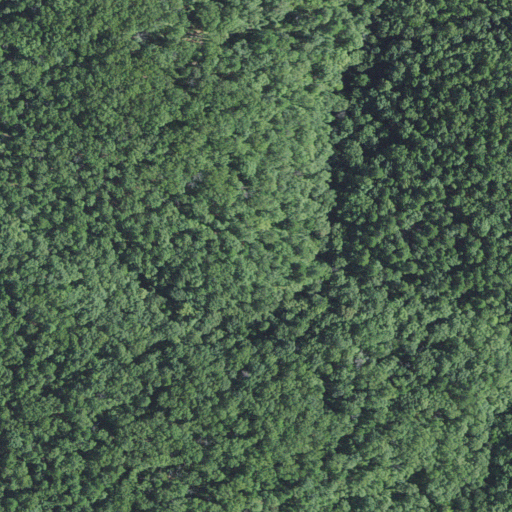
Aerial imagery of valley in Missouri named Rough Hollow containing deciduous forest, mixed forest, and evergreen forest